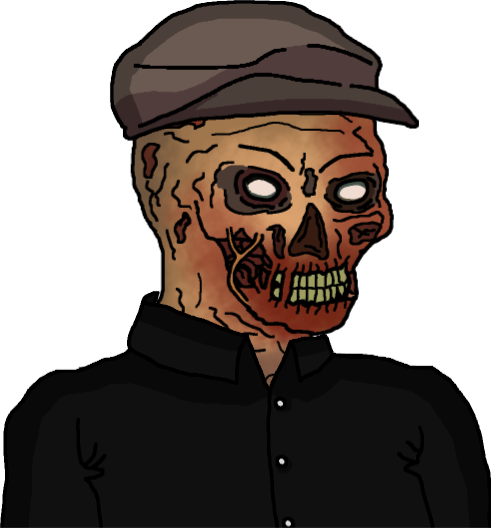
Label: 5_Oomer